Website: home-depot
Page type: billing-address
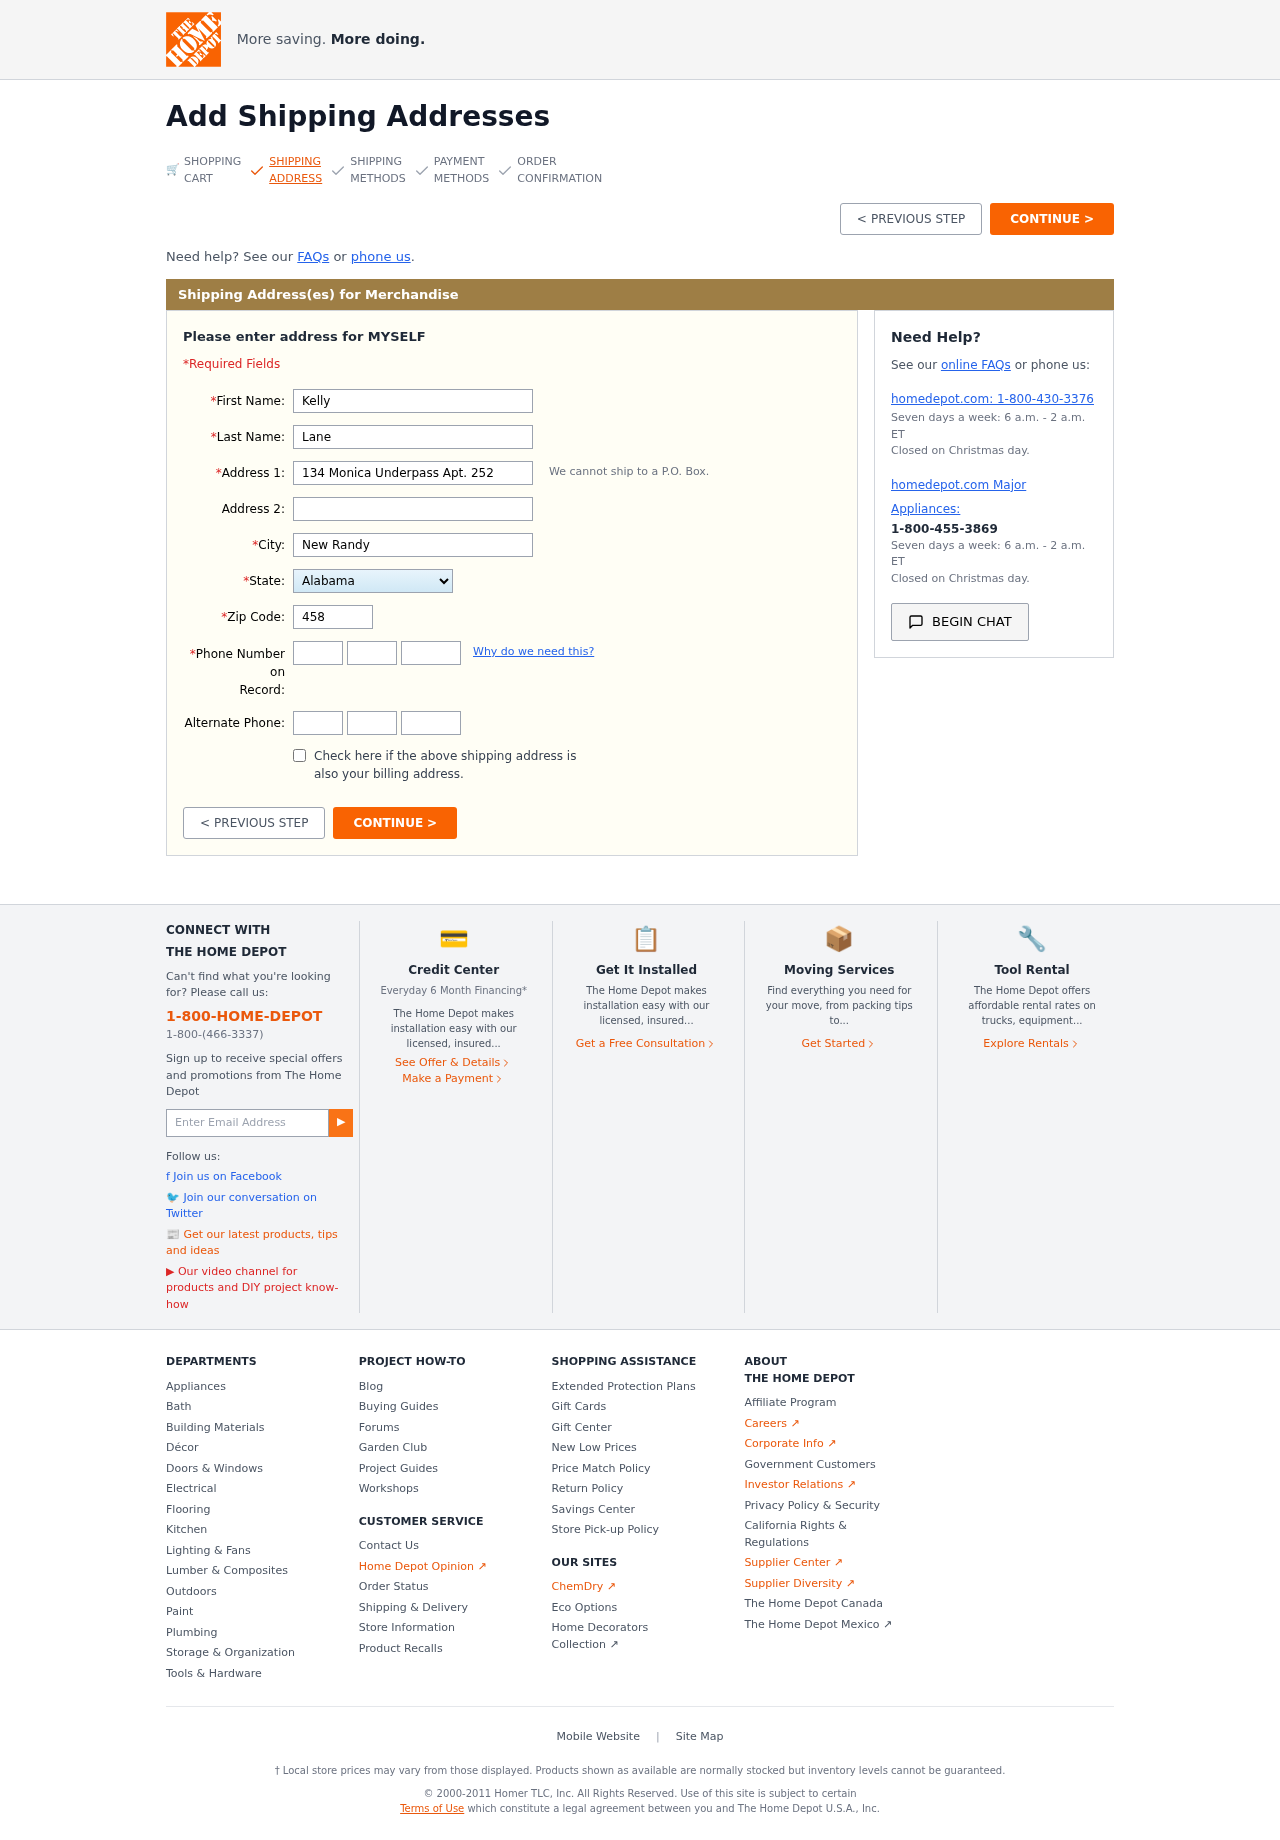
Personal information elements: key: PII_STATE
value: Alabama
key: PII_FIRSTNAME
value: Kelly
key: PII_LASTNAME
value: Lane
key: PII_STREET
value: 134 Monica Underpass Apt. 252
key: PII_CITY
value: New Randy
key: PII_POSTCODE
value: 45845
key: PII_PHONE_AREA
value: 501
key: PII_PHONE_PREFIX
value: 601
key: PII_PHONE_LINE
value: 2013
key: PII_PHONE_ALT_AREA
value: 392
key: PII_PHONE_ALT_PREFIX
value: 927
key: PII_PHONE_ALT_LINE
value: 7586